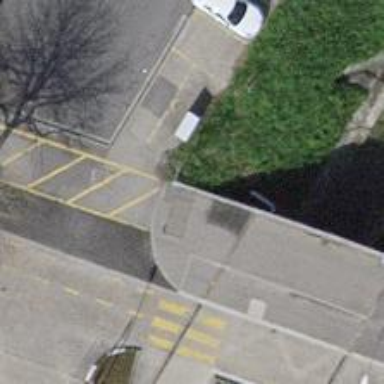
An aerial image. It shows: Kerb barrier.